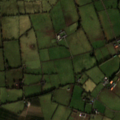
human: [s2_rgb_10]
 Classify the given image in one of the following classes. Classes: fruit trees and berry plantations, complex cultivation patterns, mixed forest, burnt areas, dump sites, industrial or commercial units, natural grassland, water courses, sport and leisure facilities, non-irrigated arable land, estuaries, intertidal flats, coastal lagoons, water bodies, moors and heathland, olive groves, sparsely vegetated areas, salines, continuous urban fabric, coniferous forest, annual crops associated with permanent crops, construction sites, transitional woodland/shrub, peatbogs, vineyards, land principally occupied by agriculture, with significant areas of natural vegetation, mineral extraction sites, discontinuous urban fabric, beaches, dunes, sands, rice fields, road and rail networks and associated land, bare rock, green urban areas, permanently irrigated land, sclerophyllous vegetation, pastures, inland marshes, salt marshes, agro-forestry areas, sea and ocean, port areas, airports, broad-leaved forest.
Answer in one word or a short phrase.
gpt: pastures